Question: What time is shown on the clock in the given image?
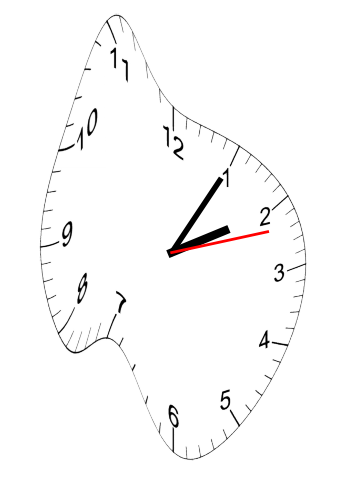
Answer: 02:05:12